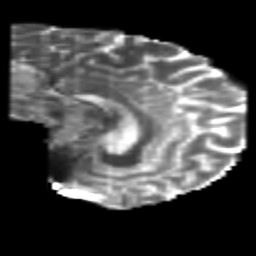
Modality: T2w
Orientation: sagittal
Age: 28
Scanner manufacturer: philips
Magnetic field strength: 3 T
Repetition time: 8.552 s
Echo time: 0.1273 s